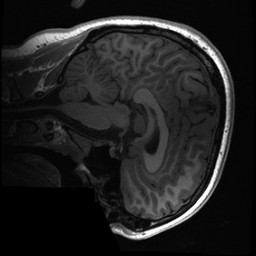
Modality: T1w
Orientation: sagittal